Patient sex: M
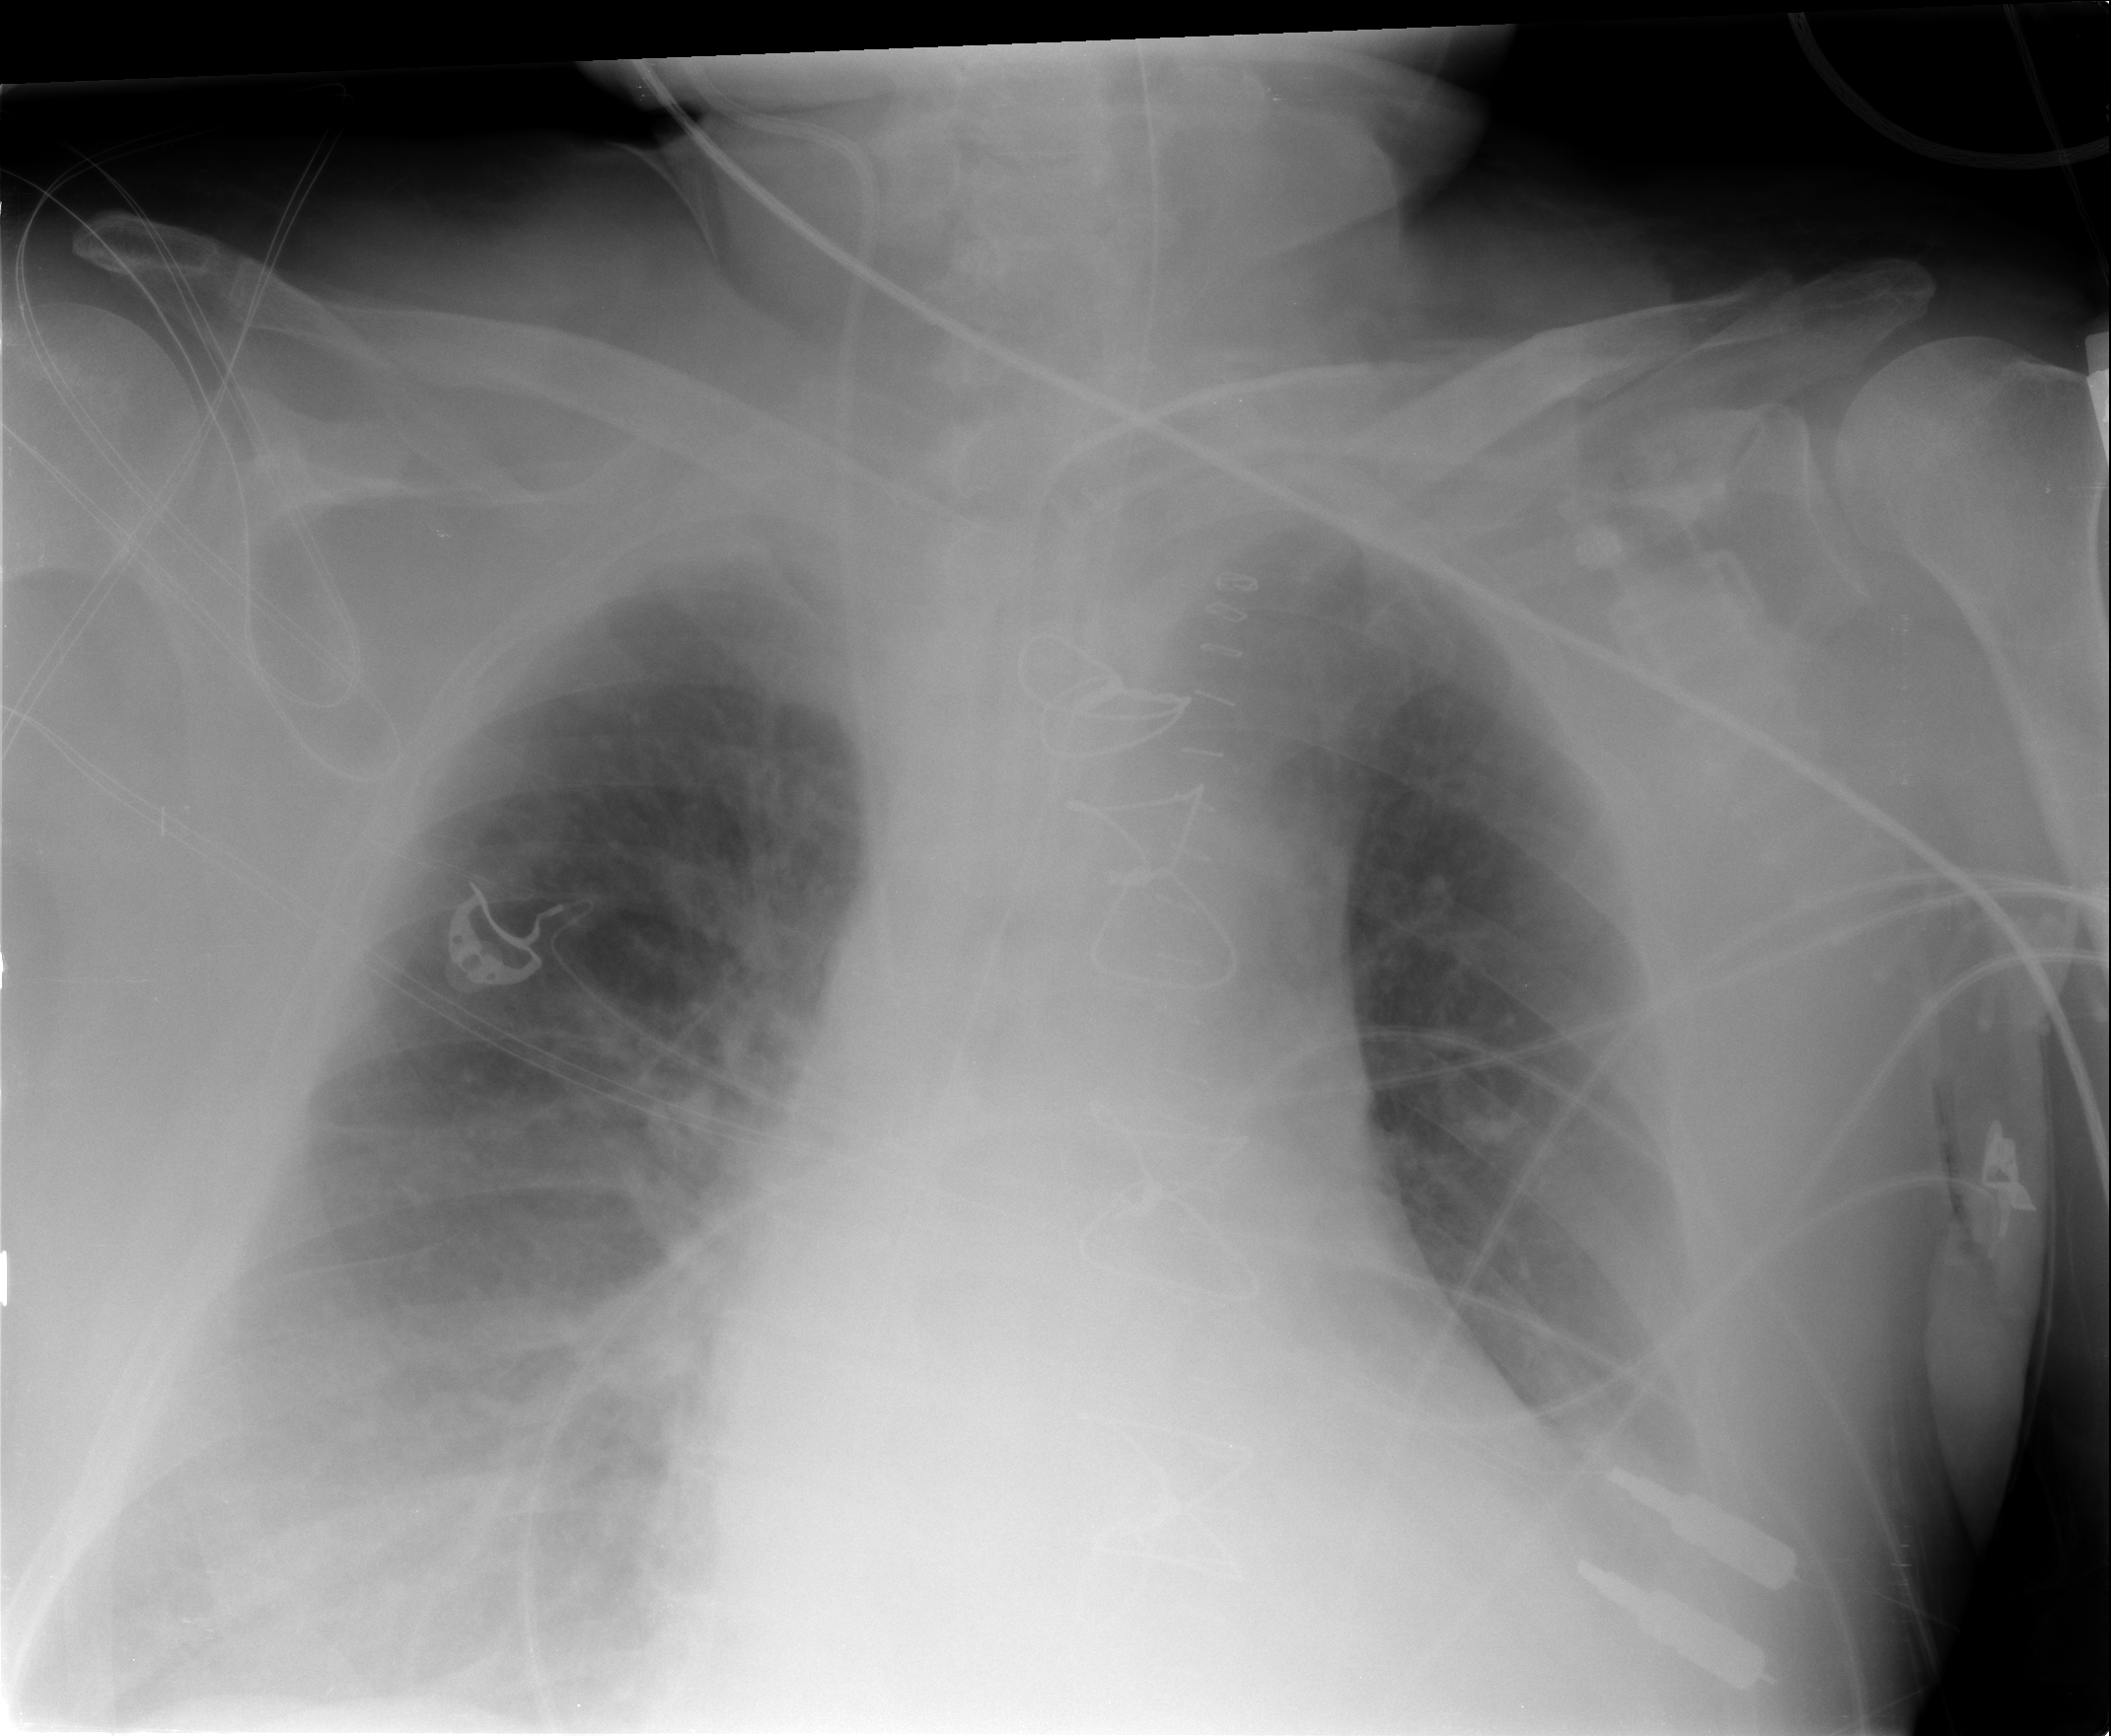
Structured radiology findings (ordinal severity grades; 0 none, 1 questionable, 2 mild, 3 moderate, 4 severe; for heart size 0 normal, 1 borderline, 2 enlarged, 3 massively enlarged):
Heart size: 2
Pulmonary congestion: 2
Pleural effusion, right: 2
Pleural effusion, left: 2
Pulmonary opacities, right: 2
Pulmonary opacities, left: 0
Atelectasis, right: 2
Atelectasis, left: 2